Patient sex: M
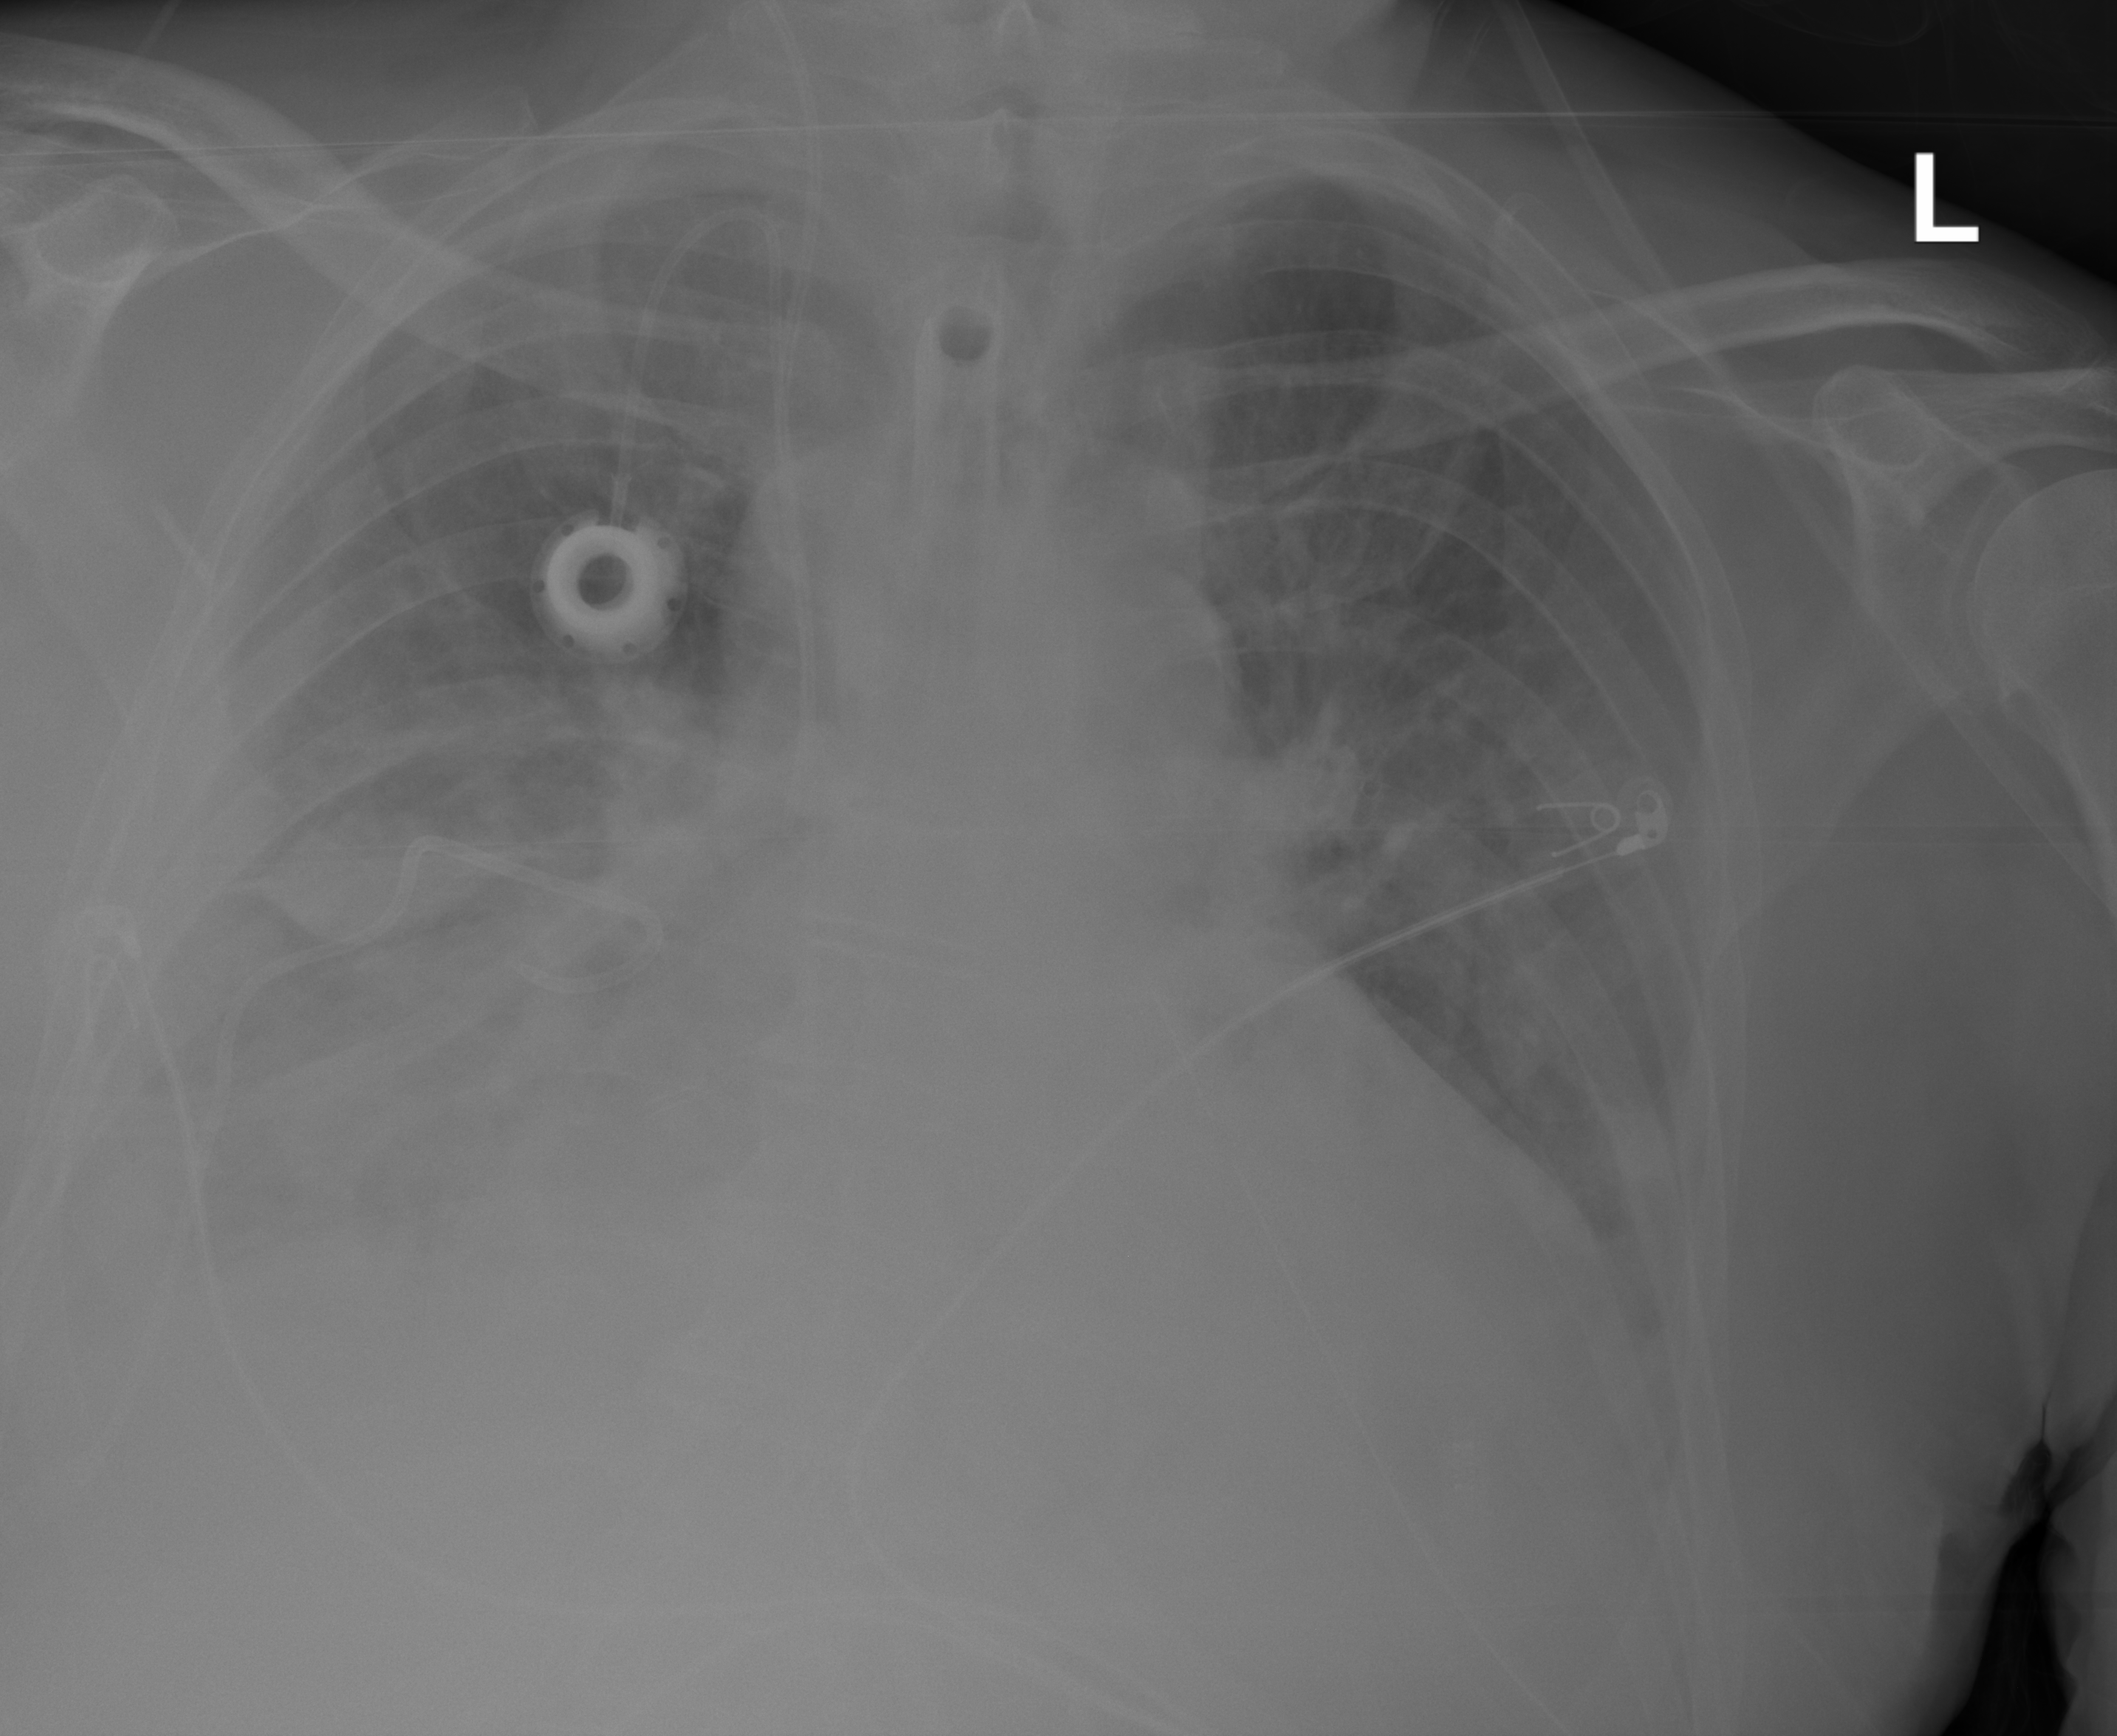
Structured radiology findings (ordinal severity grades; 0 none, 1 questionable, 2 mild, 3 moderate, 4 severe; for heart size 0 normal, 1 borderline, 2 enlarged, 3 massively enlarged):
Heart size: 2
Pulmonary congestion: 2
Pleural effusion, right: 2
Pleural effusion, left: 2
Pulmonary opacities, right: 2
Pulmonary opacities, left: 0
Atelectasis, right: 3
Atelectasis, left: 2